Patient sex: F
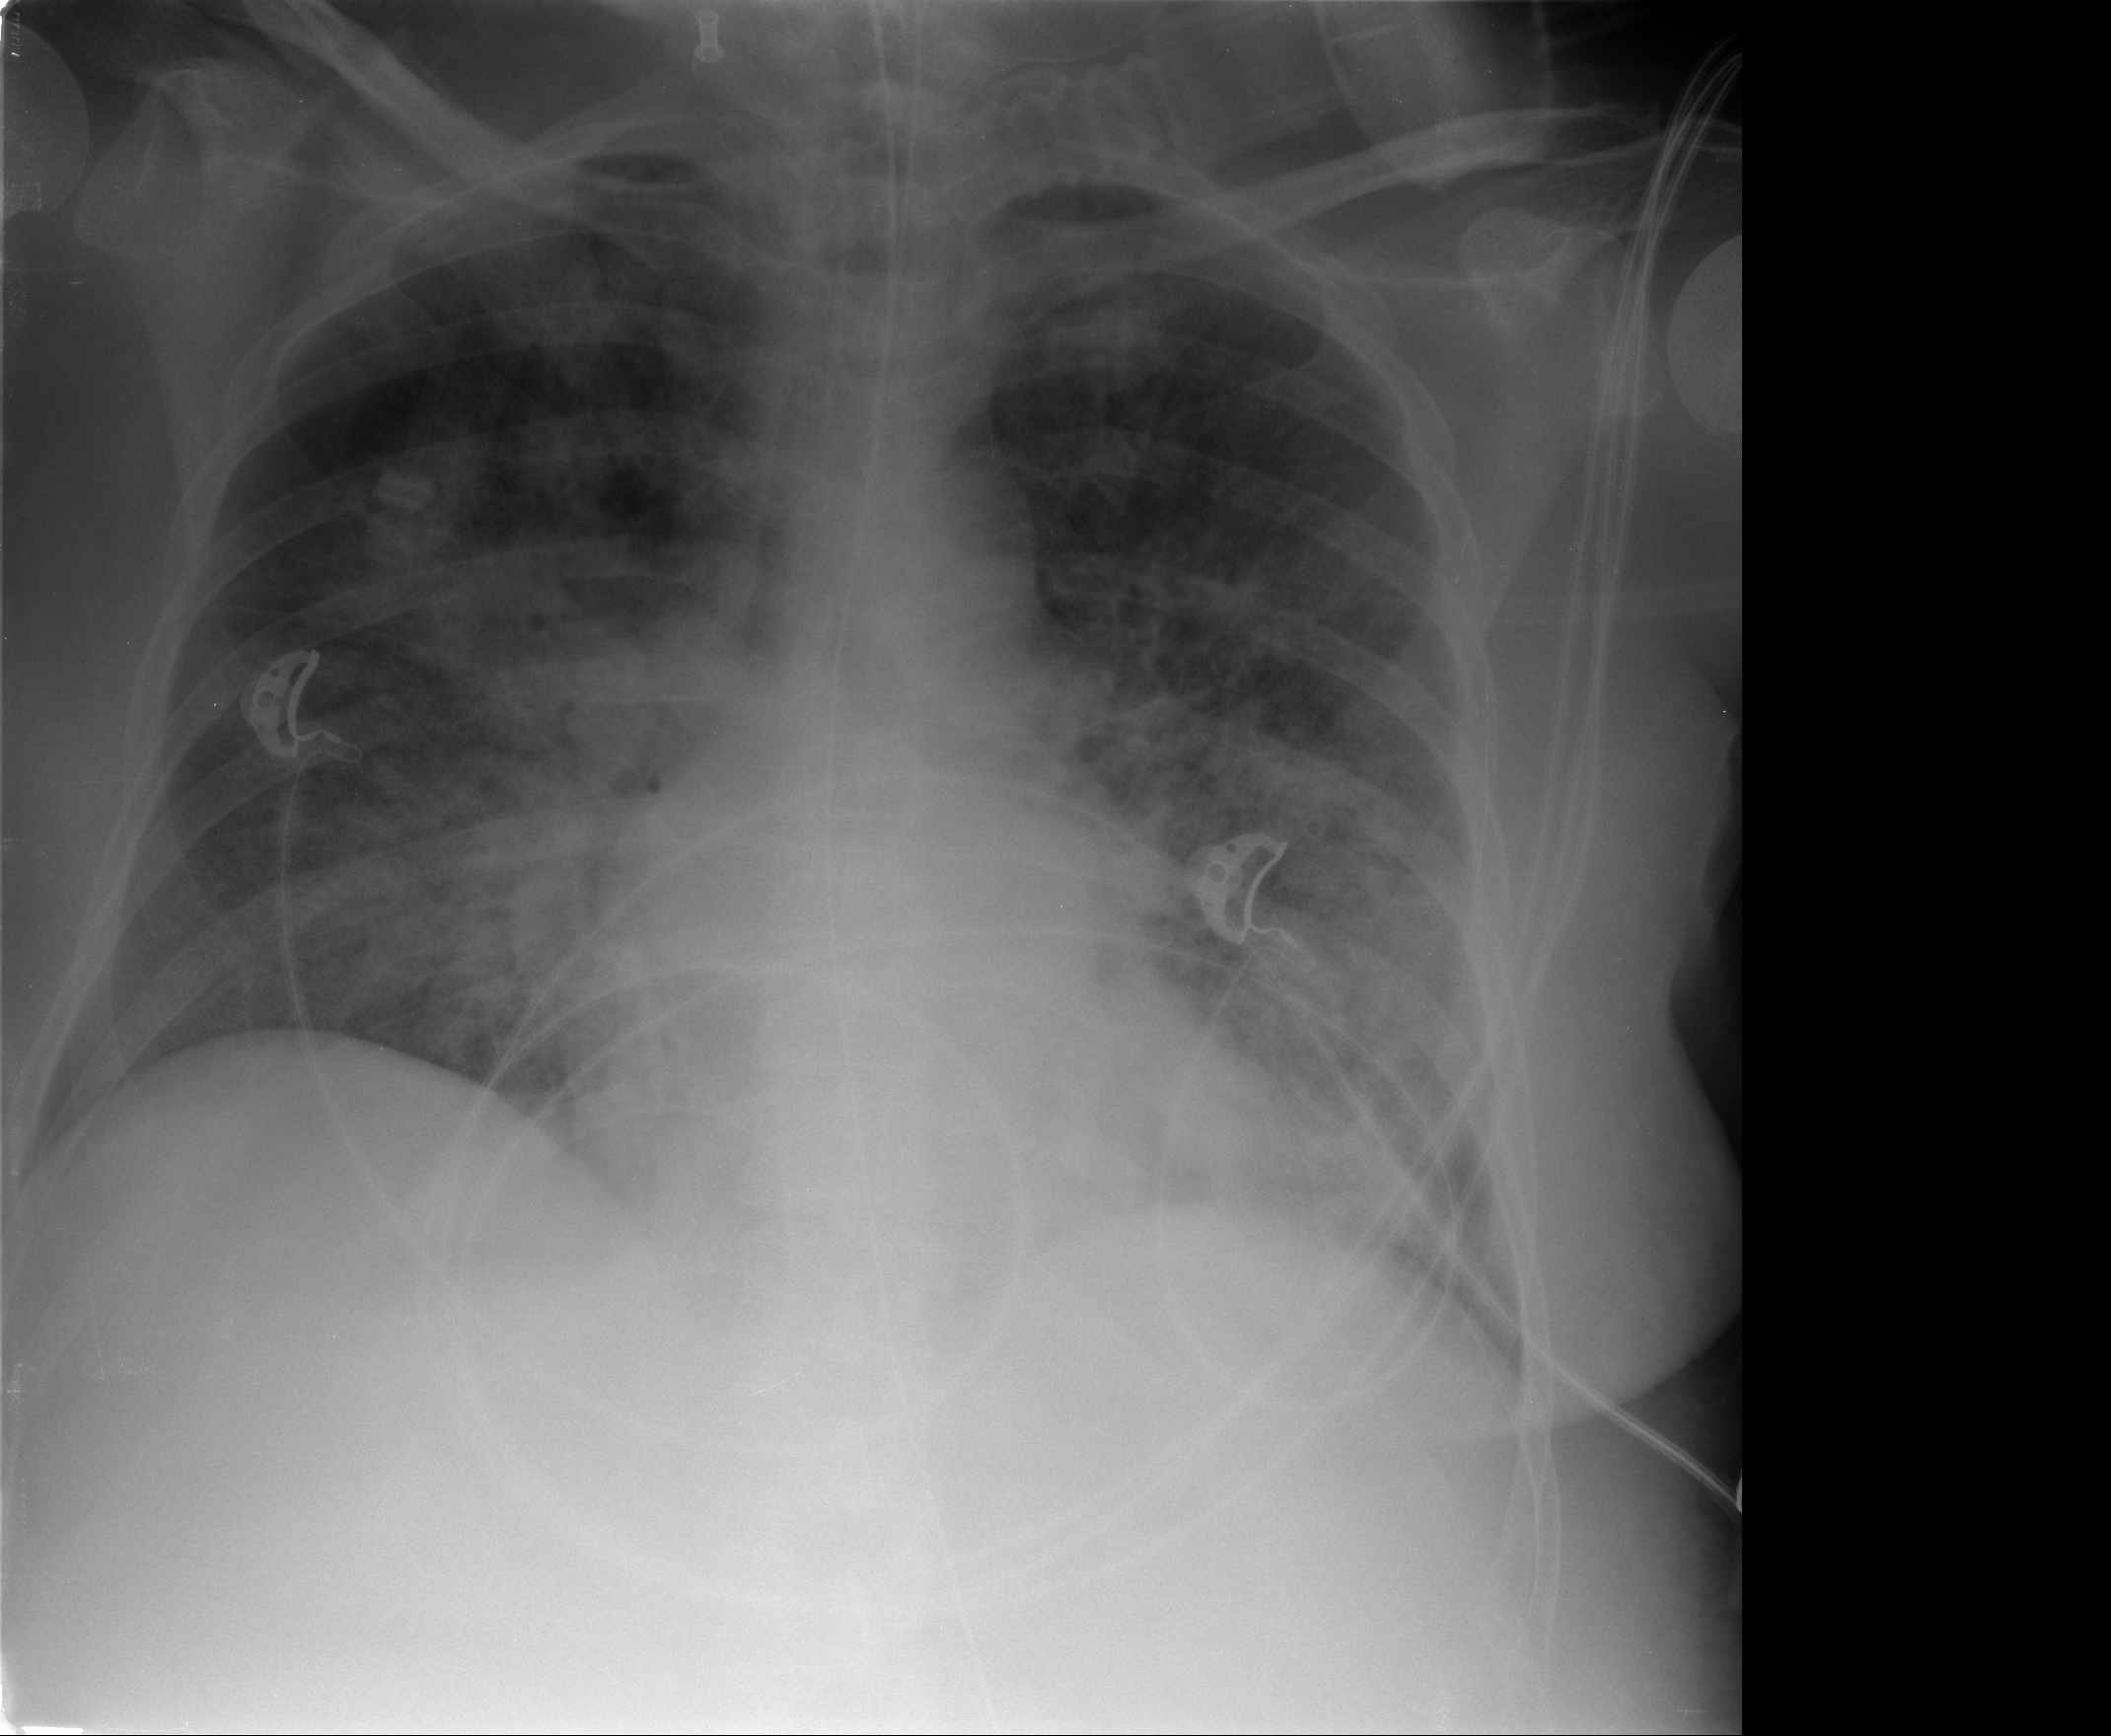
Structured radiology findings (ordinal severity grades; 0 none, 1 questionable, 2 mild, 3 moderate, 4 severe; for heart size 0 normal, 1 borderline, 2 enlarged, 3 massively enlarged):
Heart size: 0
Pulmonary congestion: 2
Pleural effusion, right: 0
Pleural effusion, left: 0
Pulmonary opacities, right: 3
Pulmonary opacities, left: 3
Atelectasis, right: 3
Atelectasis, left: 3